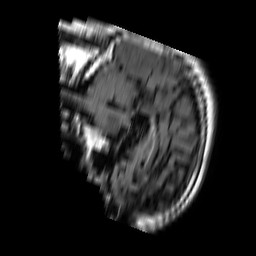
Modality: FLAIR
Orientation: sagittal
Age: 57
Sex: male
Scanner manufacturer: philips
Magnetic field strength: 1.5 T
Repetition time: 6 s
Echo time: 0.12 s